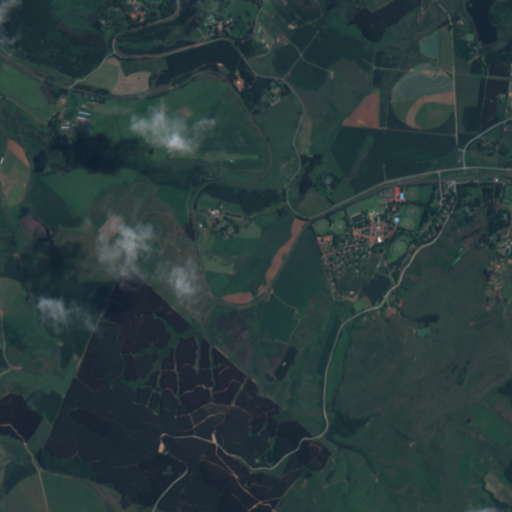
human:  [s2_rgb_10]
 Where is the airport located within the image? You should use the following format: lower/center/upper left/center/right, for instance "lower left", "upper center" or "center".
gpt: The airport is located in the upper center of the image.
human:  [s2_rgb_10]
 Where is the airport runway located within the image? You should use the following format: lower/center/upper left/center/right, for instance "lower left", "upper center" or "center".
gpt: The airport runway is located in the upper center of the image.
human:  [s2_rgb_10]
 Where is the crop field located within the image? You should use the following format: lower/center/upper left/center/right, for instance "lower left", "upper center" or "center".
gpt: The crop field is located in the lower left of the image.
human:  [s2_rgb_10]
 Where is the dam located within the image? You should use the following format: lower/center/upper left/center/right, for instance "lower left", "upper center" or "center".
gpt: The dam is located in the upper left of the image.
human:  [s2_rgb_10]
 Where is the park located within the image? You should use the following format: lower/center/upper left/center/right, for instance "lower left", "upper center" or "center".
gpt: The park is located in the center right of the image.
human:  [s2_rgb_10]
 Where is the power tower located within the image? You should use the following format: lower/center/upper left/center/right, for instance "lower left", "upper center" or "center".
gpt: The power tower is located in the upper of the image.
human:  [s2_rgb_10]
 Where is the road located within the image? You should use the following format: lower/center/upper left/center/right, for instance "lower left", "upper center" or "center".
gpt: There is no road in the image.